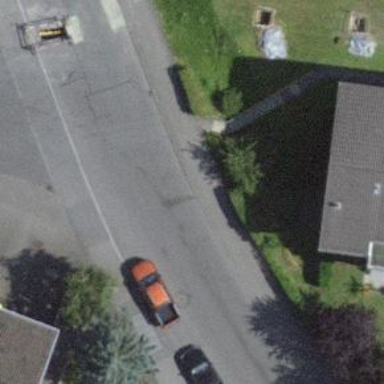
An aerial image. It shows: Road with steps.